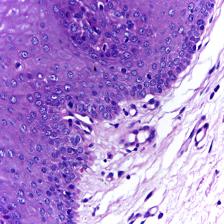
Diagnosis: Normal